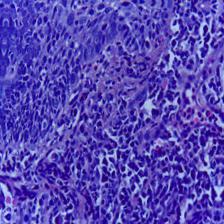
Diagnosis: OSCC